Question: Can i have more than 1 package name in the Facebook configuration settings to work with Facebook API in my application.

I must be able to use the same Facebook app for different Android apps right?
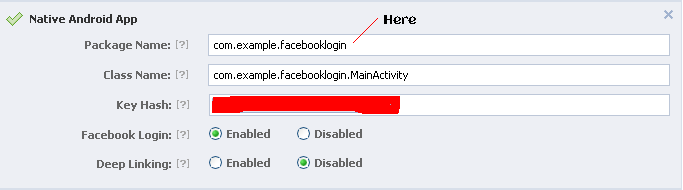
Answer: you only need a key hash. No need to enter package name and class name. For your Facebook Integration.